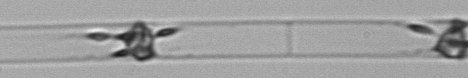
Label: Dactyliosolen_blavyanus